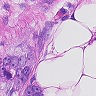
Metastatic tissue present: yes